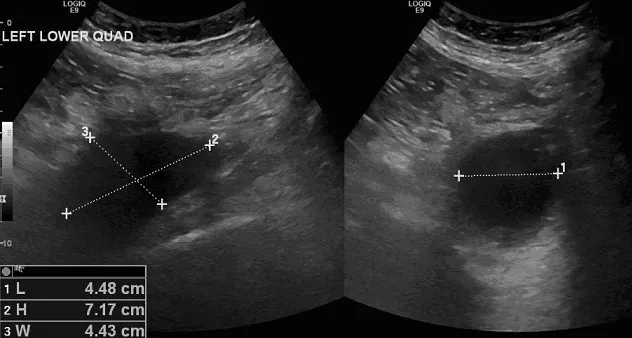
US examination showed a localized fluid collection indentified at left iliac fossa with volume approximately 74 ml.
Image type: radiology (ultrasound)